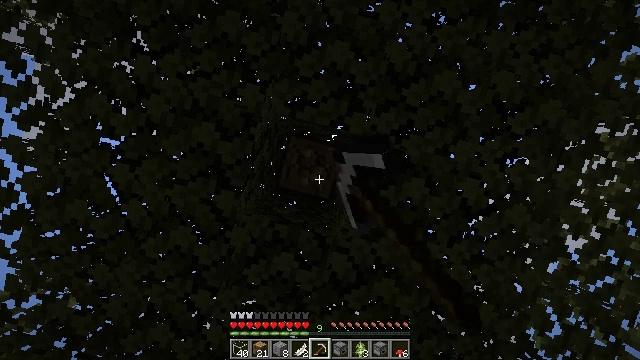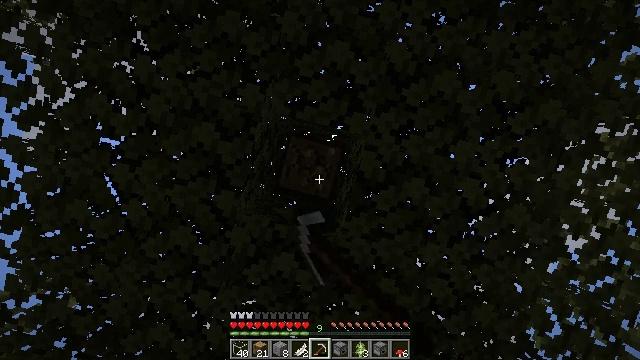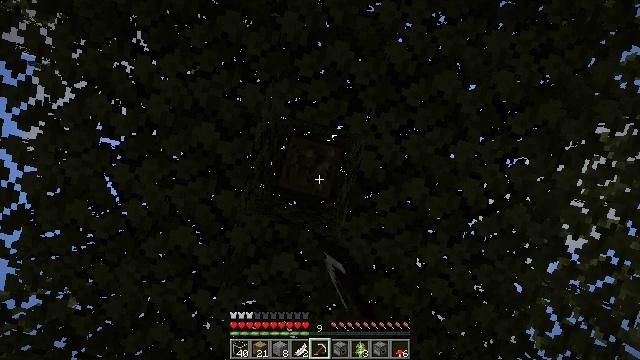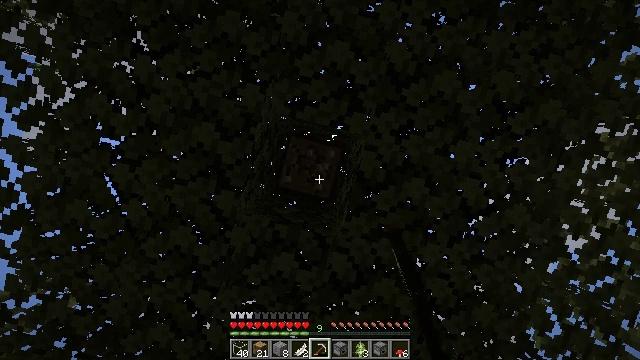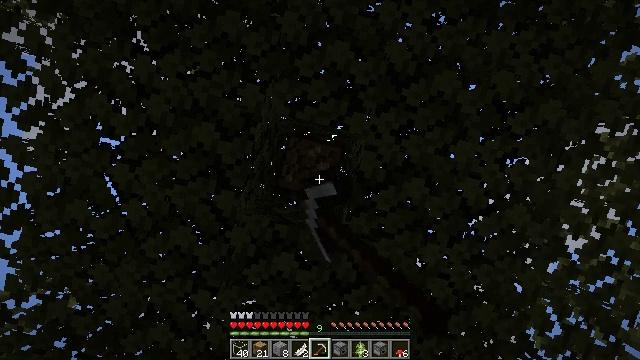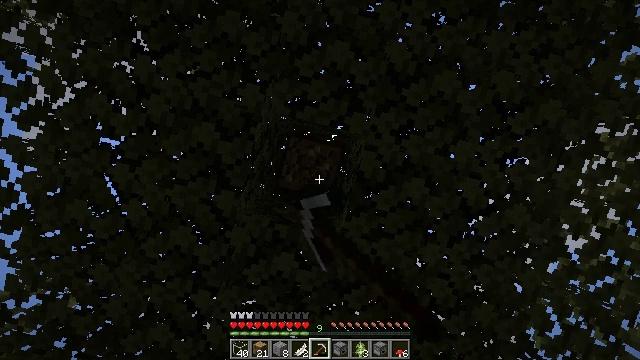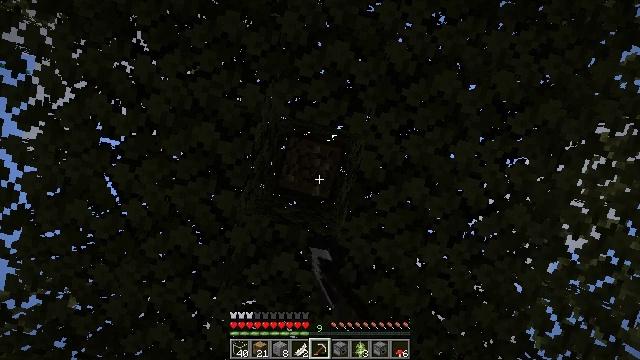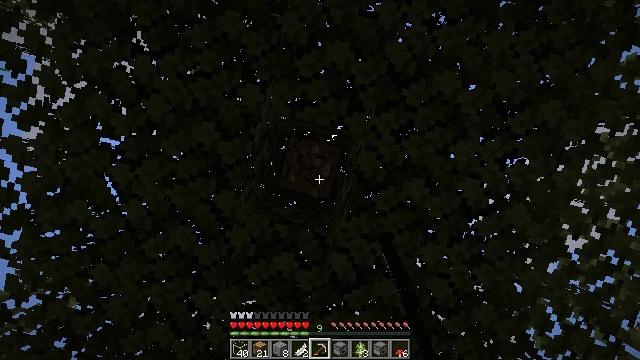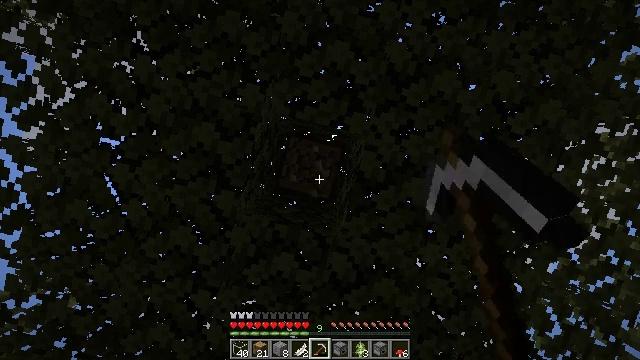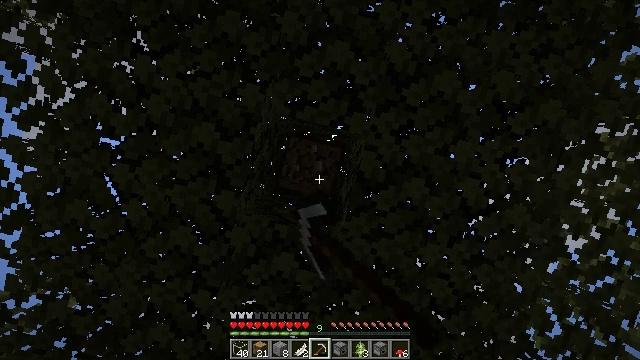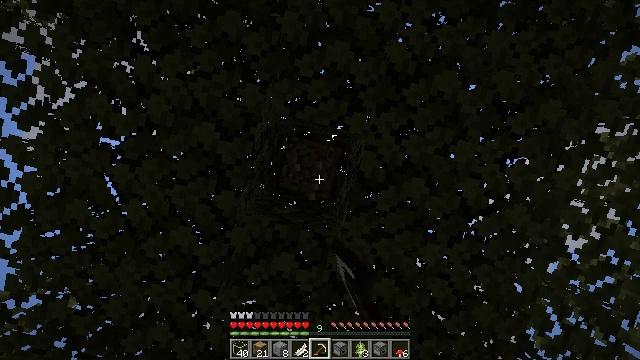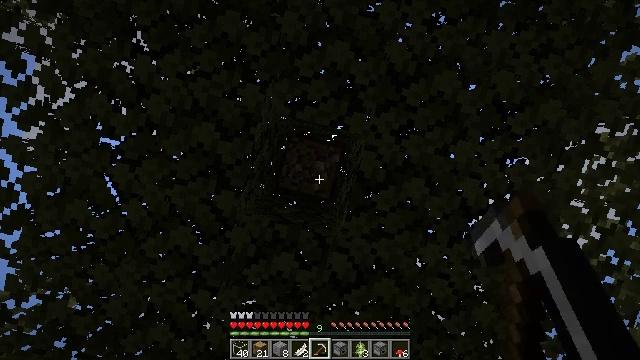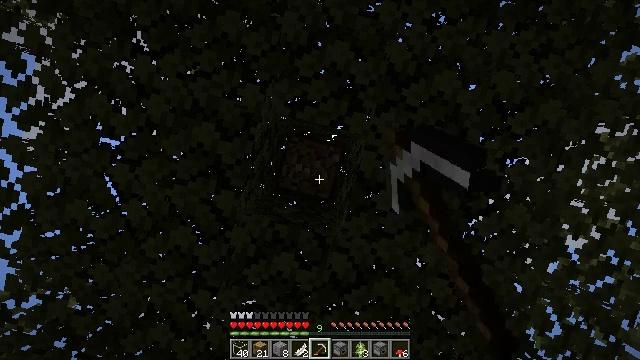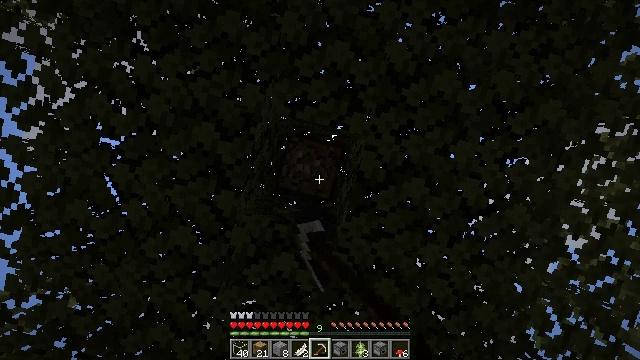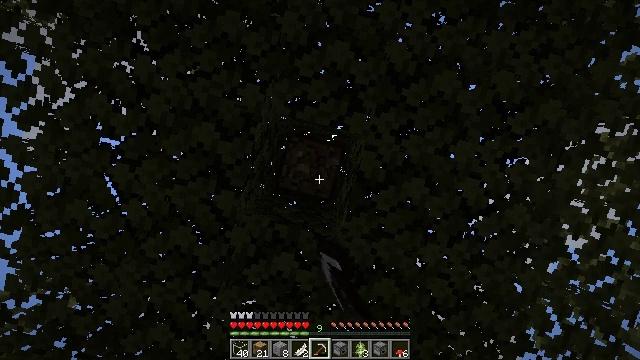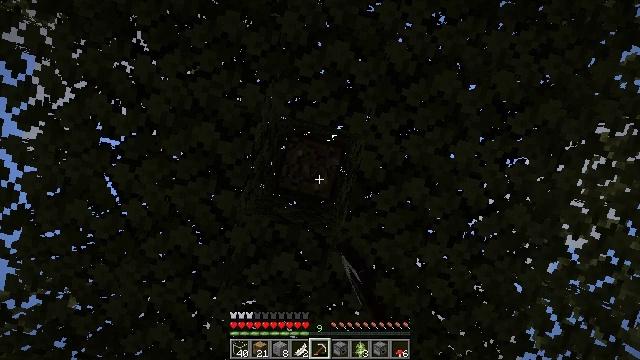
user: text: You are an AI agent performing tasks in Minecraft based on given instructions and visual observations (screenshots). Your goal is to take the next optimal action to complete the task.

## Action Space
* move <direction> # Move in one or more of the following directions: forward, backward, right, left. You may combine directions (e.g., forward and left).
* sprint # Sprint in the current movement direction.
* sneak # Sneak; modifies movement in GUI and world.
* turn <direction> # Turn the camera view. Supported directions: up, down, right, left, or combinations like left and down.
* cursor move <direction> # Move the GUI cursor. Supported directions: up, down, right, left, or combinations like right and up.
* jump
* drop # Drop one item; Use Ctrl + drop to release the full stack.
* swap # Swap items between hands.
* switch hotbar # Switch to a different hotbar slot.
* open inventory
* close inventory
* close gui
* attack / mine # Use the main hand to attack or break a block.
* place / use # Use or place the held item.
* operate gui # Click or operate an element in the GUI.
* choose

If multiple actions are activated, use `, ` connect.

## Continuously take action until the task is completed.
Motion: motion action
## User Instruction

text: Collect oak log for crafting.
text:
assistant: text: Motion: attack / mine
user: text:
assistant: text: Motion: attack / mine
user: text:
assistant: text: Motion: attack / mine
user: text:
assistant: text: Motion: attack / mine
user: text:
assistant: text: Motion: attack / mine
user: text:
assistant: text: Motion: attack / mine
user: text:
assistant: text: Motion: attack / mine
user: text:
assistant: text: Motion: attack / mine
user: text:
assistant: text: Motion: attack / mine
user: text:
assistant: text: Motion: attack / mine
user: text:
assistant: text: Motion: attack / mine
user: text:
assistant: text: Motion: attack / mine
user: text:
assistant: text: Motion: attack / mine
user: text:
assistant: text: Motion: attack / mine
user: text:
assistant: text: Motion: attack / mine
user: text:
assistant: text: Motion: attack / mine
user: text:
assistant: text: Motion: attack / mine
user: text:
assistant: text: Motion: attack / mine
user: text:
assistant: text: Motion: attack / mine
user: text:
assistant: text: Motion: attack / mine
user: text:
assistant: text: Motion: attack / mine
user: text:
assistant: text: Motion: attack / mine
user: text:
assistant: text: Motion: attack / mine
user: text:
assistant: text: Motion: attack / mine
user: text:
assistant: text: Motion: no_op
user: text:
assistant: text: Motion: no_op
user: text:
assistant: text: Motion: no_op
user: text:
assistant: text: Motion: no_op
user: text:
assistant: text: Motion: no_op
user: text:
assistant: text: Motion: no_op